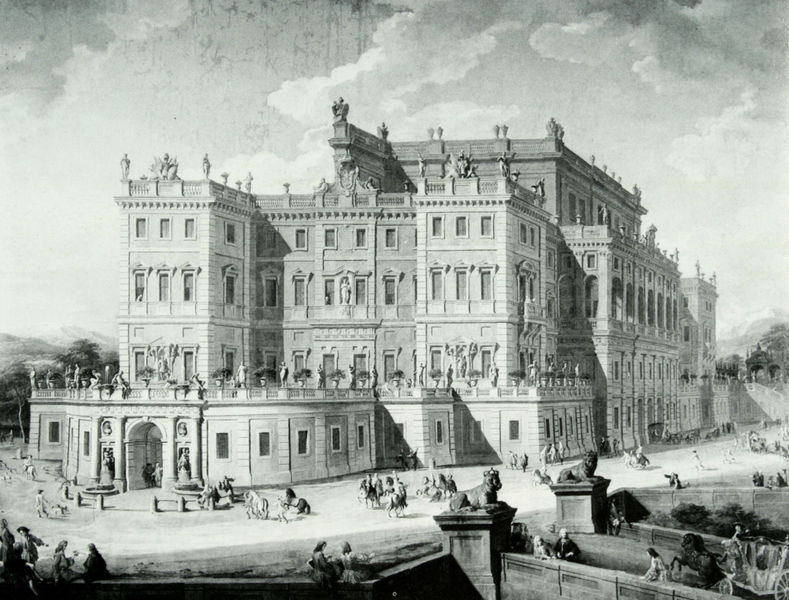
Titel: Das Castello di Rivoli nach Osten
Künstler: Gian Paolo Pannini
Standort: Turin
Institution: Museo Civico
Schlagwörter: dunkel, himmel, schatten, weiß, wolken, bäume, landschaft, menschen, sitzen, stadt, fenster, grau, hell, hintergrund, licht, schwarz, straße, säulen, terasse, zeichnung, dach, gebäude, haus, schloss, weg, leute, architektur, barock, sockel, hügel, natur, brücke, brüstung, büsche, gehen, sonne, theater, renaissance, pferd, pferde, reiter, rund, schornstein, vorbau, statue, terrasse, ecke, ansicht, fassade, passanten, berge, giebel, mauer, grafik, graphik, hof, kutsche, kutschen, platz, pilaster, figuren, geländer, tor, zinnen, galerie, anbau, eingang, erker, zugang, palast, palazzo, balustrade, festung, druck, schwarz-weiß, radierung, stich, entwurf, pracht, schimmel, halbrund, fries, portal, rustika, sims, gesims, skulpturen, löwen, risalit, statuen, palmen, etagen, geschosse, zufahrt, ballustrade, löwe, rampe, kupferstich, stockwerke, fenstersims, laube, nischen, flachdach, kolossalordnung, piano nobile, gesamtansicht, poller, rundbau, podeste, dachreiter, blöcke, prunkvoll, tich, sachwarzweiß, graphiks, nichen, wehrbereich, toor, pilpilaster